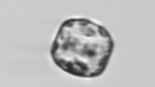
Label: Thalassiosira